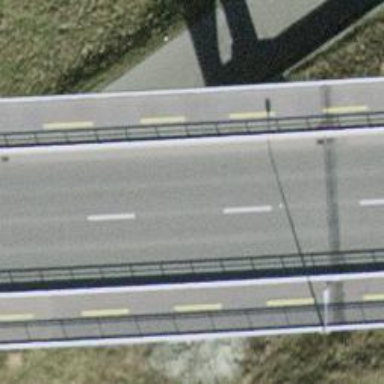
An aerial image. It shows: Primary highway on viaduct with trolley wires above.